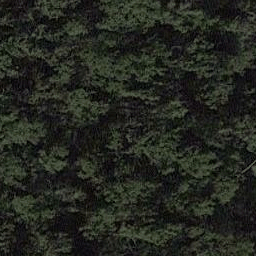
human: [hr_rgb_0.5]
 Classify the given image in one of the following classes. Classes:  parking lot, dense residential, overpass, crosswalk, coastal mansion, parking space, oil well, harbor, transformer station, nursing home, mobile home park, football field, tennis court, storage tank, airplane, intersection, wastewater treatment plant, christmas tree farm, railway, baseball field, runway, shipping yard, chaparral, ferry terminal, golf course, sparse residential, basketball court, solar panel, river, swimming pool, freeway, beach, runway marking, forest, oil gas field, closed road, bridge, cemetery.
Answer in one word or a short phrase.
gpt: forest